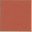
Piece: xx